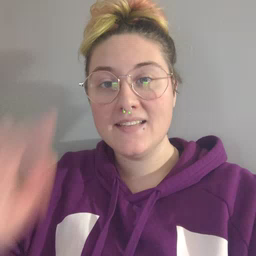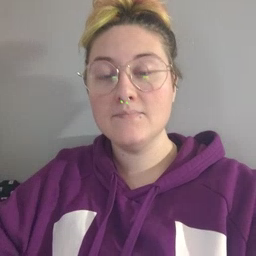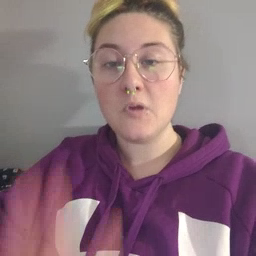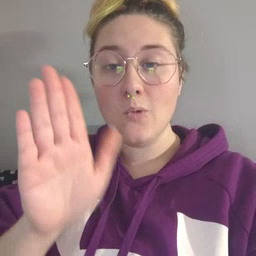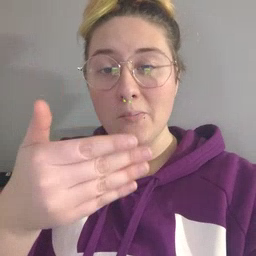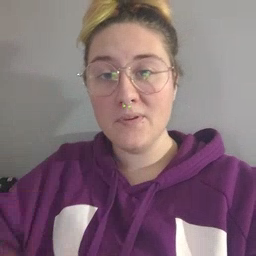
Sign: room